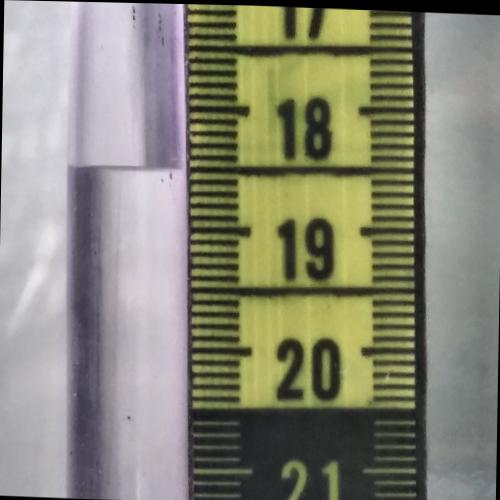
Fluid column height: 18.5 cm